Question: I'm dealing with the on my Android App and the result I'd like to achieve is the one in the following picture.

Everything works properly except for one thing. The ArrayList I'm using is BIG (it contains almost 400k words). Hence, I have performance issues while showing my results on the ListView (it lags a lot).
I'm pretty sure it's caused by the length of my Wordlist because, reducing its number of words, everything is smooth as butter.
Here's my filtering code in the :
'''
private class SearchResultsFilter extends Filter {
@Override
protected FilterResults performFiltering(CharSequence constraint) {
FilterResults filterResults = new FilterResults();
ArrayList<String> found = new ArrayList<>();
if (constraint != null) {
for (String word : MainActivity.WordList) {
if (word.startsWith(constraint.toString().toLowerCase())) {
found.add(word);
}
}
}
filteredList = found;
filterResults.values = found;
filterResults.count = found.size();
return filterResults;
}
@Override
protected void publishResults(CharSequence constraint, FilterResults filterResults) {
if (filterResults.count > 0) {
Log.println(Log.INFO, "Results", "FOUND");
results.clear();
results.addAll((ArrayList<String>) filterResults.values);
notifyDataSetChanged();
} else {
Log.println(Log.INFO, "Results", "-");
results.clear();
notifyDataSetInvalidated();
}
}
}
'''
That's how I load my ArrayList in my :
'''
public static void loadDictionary(Activity activity) {
//loading wordslist from file.
BufferedReader line_reader = new BufferedReader(new InputStreamReader(activity.getResources().openRawResource(R.raw.wordlist)));
String line;
try {
while ((line = line_reader.readLine()) != null) {
WordList.add(line);
}
} catch (IOException e) {
e.printStackTrace();
}
Collections.sort(WordList);
'''
Thank you everyone,
Have a nice day.
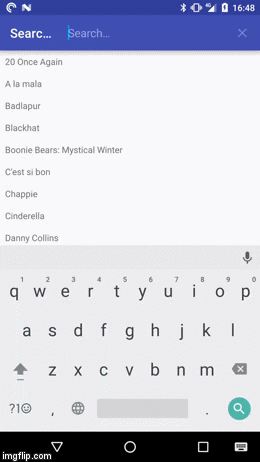
Answer: I'm a collaborator in Cesarsk's project, I noticed that our problem was the method. The Wordlist we used, had 394.000+ elements in it and the performFiltering method checked all of them each time the user typed a letter in the EditText of the SearchBar even if it should have excluded some on each iteration. So I implemented a simple way to split the list in different sublists. Each list contains only word starting with a single letter from the alphabet.
Meaning:
- - List 2 contains only words starting with the letter ""And so on...
Then I put all the lists in an with . Doing this, now We are able to select only the sublist matching the first letter the user typed, and the loop checks a lot less words, generating results instantly.
Here's some code:
'''
@Override
protected FilterResults performFiltering(CharSequence constraint) {
FilterResults filterResults = new FilterResults();
ArrayList<Pair<String, String>> temp_list = null;
ArrayList<Pair<String, String>> found = new ArrayList<>();
if (constraint != null) {
if (!(constraint.toString().isEmpty())) {
temp_list = MainActivity.Wordlists_Map.get(constraint.toString().substring(0,1).toLowerCase());
if(temp_list != null){
for(Pair<String, String> element : temp_list){
if(element.first.startsWith(constraint.toString().toLowerCase())){
found.add(element);
}
}
}
}
}
filterResults.values = found;
filterResults.count = found.size();
return filterResults;
}
'''